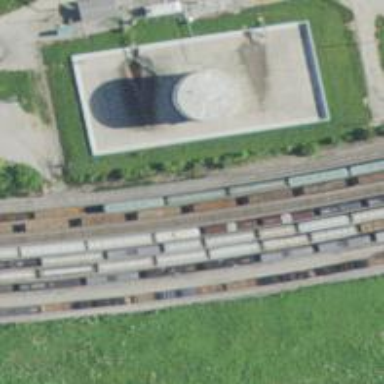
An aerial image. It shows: Railway yard.